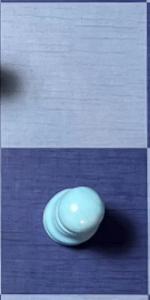
Label: Pawn_White